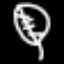
Label: leaf